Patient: sex M, age 74
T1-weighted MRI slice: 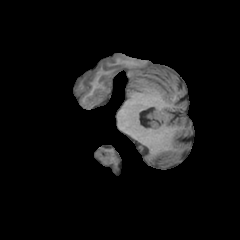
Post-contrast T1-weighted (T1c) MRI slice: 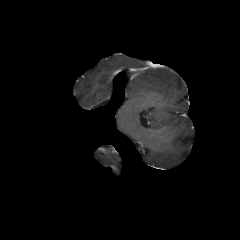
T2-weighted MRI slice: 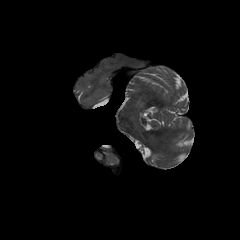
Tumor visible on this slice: no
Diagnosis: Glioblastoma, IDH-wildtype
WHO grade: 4